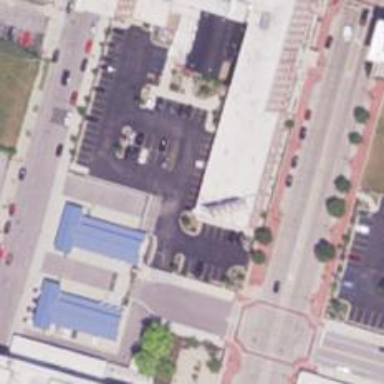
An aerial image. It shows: Paved parking area.